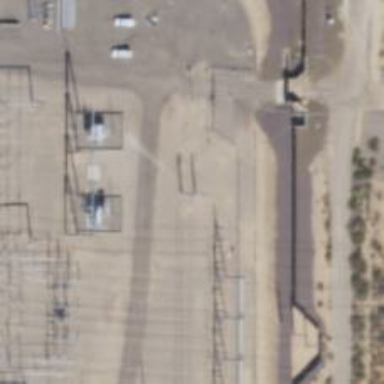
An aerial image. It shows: Power tower.